Question: In React-Native, I'm trying to load bundle from iphone disk with v0.14.0-rc.
I uncommented this line in :
'jsCodeLocation = [[NSBundle mainBundle] URLForResource:@"main" withExtension:@"jsbundle"];'
then I created the bundle with this command (not sure I need to do it, or is it automatic?):
'react-native bundle --entry-file index.ios.js --platform ios --bundle-output main.jsbundle --verbose'
then I'm not sure what to do with the (I added it to the project in xcode). Finally, after installing the app on the iphone, it starts and then hang on white screeen, and here is the error screen from xcode:

Thank you for your help :)
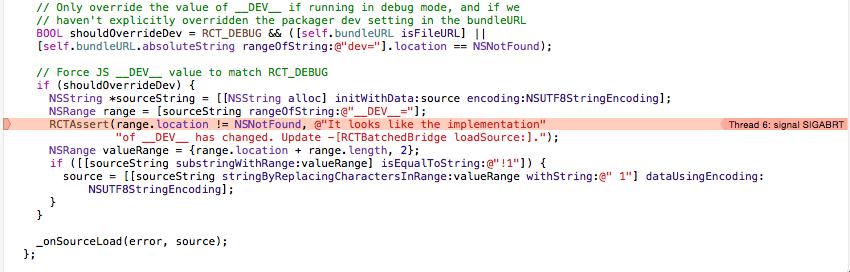
Answer: This is a <URL> confirms.